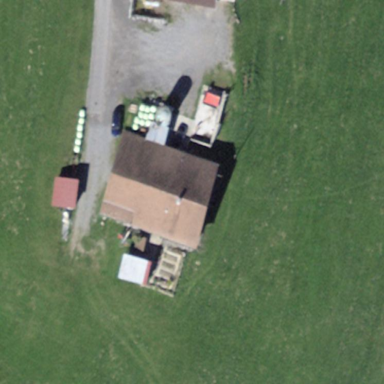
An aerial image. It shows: Farm building.